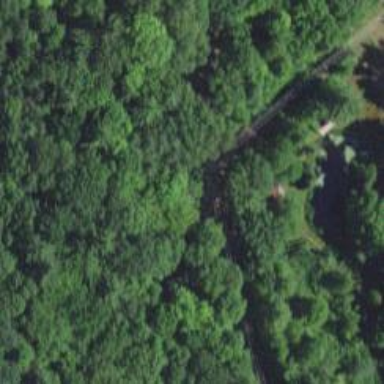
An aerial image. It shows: Abandoned historic railway siding.